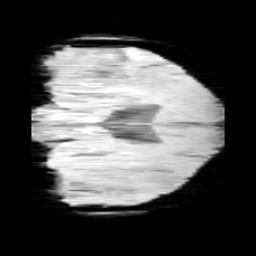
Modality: minIP
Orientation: coronal
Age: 11
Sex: male
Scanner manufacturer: siemens
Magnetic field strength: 3 T
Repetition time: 0.027 s
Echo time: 0.02 s